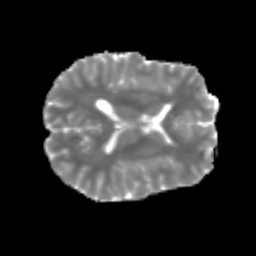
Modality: MD
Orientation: axial
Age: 25
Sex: male
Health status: healthy
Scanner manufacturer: siemens
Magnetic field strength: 3 T
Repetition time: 3.6 s
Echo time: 0.092 s